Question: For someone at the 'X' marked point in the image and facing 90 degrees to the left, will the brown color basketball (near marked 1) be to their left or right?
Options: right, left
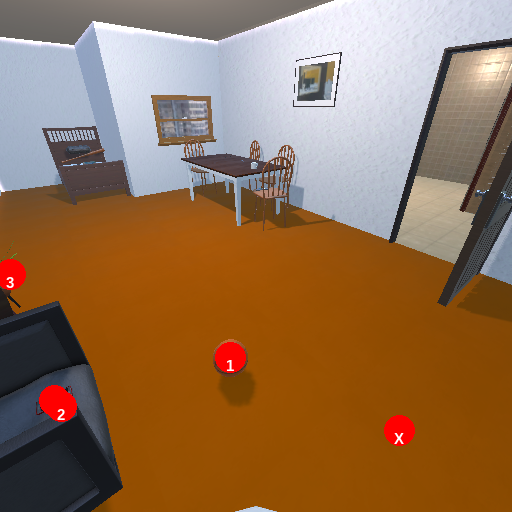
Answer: right